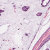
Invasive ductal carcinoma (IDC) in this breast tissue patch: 1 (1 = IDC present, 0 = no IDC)